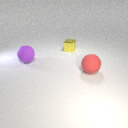
large red rubber sphere in front of small yellow metal cube